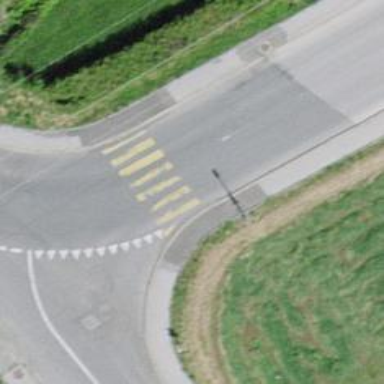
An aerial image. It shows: Marked uncontrolled road crossing.